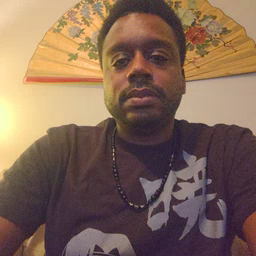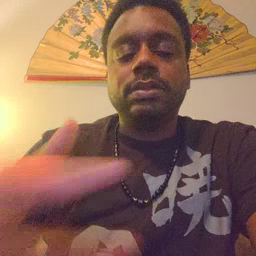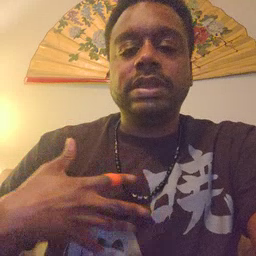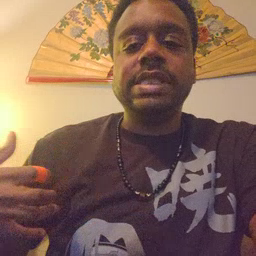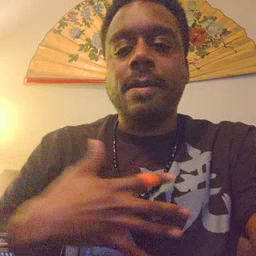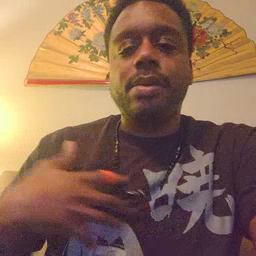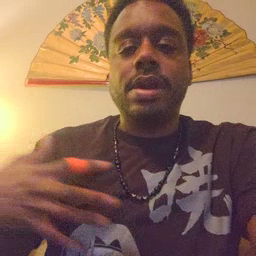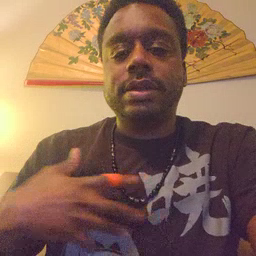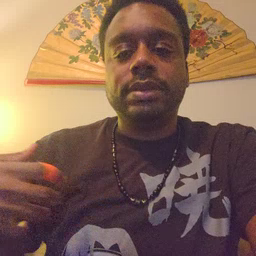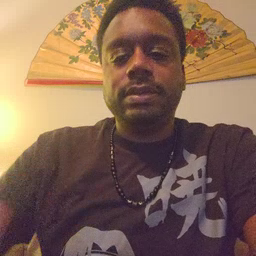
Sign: zebra